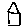
Label: house